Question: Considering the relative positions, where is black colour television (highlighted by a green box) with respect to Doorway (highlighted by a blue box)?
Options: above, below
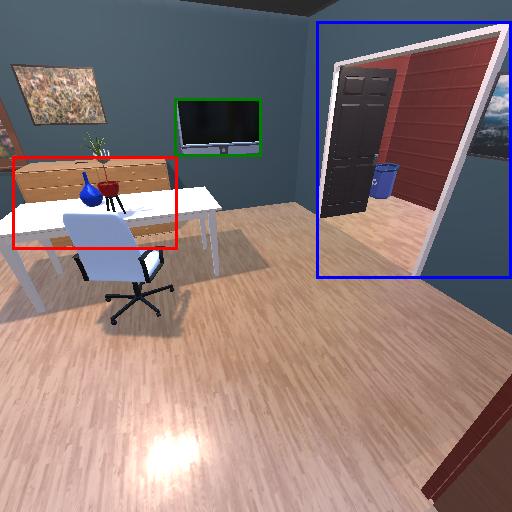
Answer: above